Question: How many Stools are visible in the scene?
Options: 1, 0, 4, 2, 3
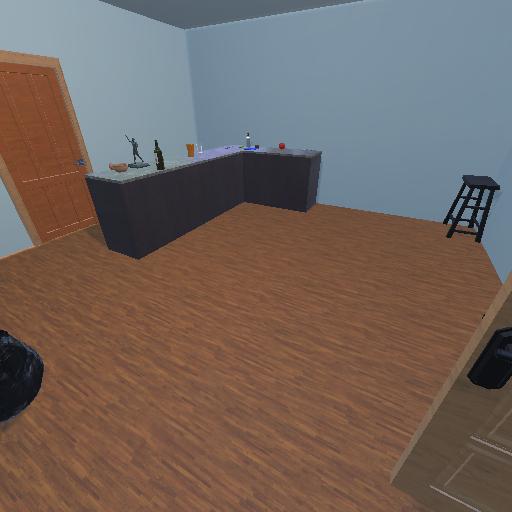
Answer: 1